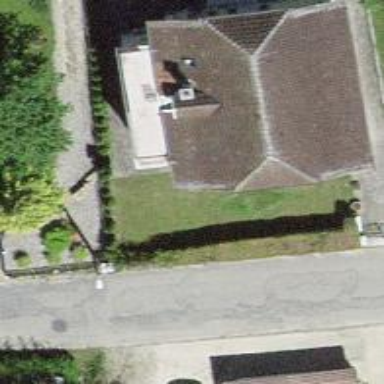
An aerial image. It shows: Residential building.